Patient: sex F, age 65
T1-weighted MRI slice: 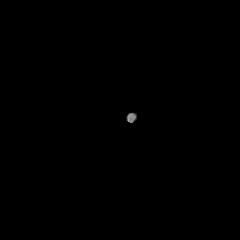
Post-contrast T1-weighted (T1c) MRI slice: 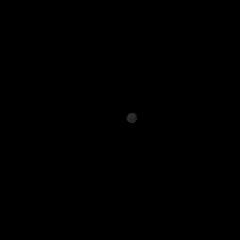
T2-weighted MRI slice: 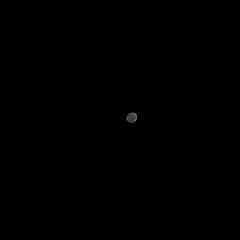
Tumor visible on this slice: no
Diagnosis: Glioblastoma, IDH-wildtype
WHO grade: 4